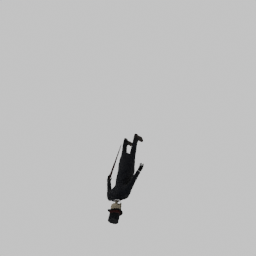
Label: people